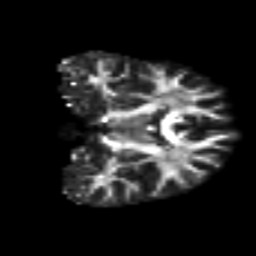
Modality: FA
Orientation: coronal
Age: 32
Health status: ill
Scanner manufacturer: philips
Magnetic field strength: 3 T
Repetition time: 9 s
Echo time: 0.127 s